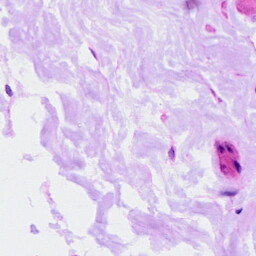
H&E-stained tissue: Ovarian